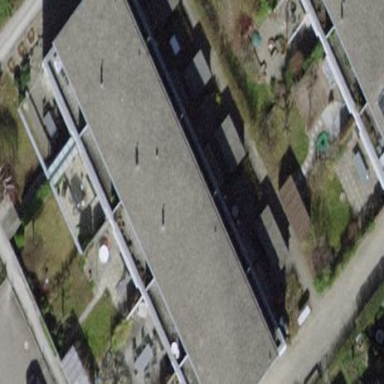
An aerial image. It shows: Flat-roofed building.